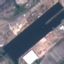
Land use / land cover: River